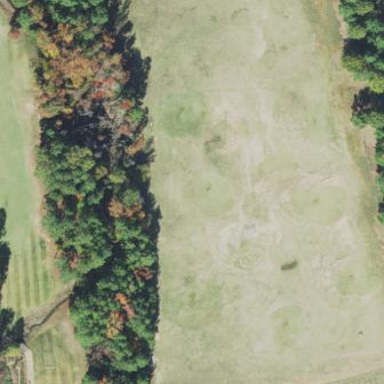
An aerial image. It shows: Grassy area designated for driving range golf.